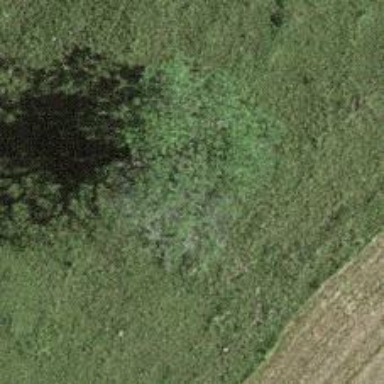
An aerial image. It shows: Single tag "natural: tree."